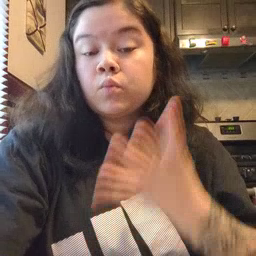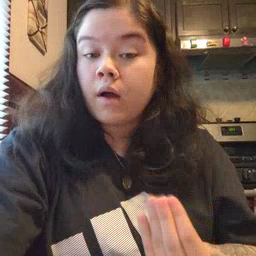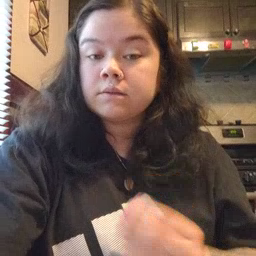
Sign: wet